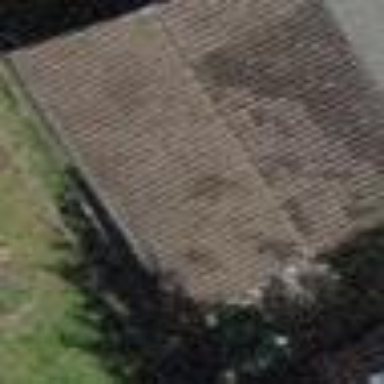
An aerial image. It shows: Building with tile roof.